You are looking at the short-time Fourier spectrogram of a bearing's acceleration signal. What is the most likely bearing condition (normal, inner_race, outer_race, ball)?
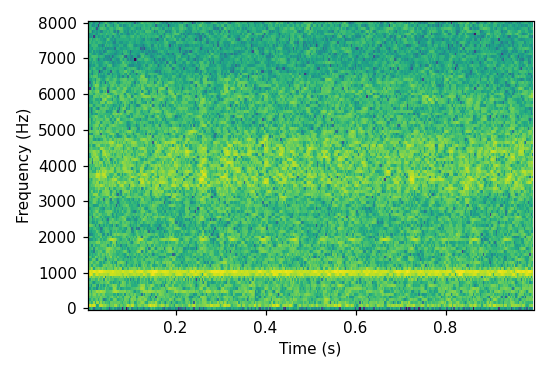
Answer: normal